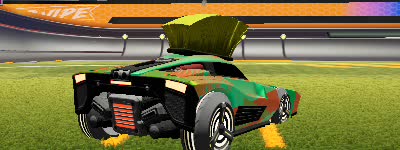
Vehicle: breakout